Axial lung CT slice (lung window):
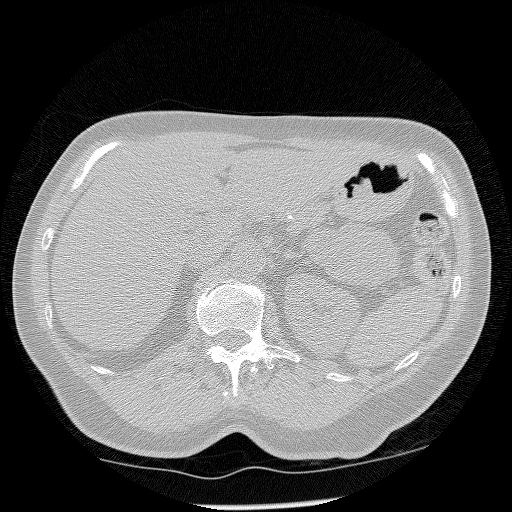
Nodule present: no